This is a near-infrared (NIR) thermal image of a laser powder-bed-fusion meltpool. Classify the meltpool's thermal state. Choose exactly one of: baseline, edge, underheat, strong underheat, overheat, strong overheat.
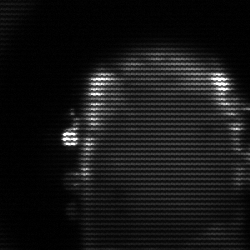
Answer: baseline